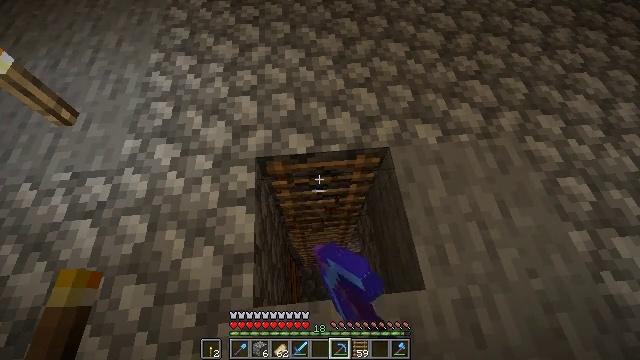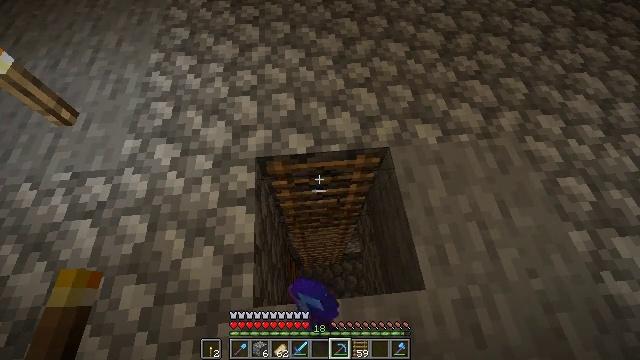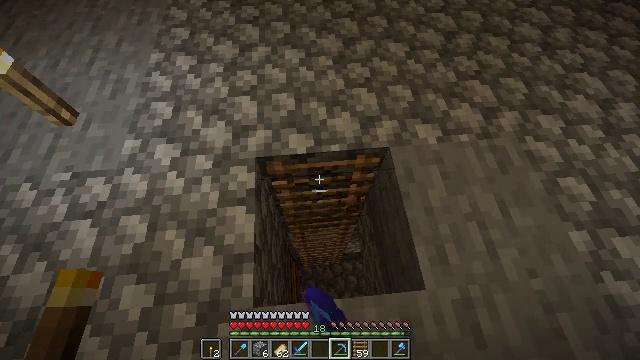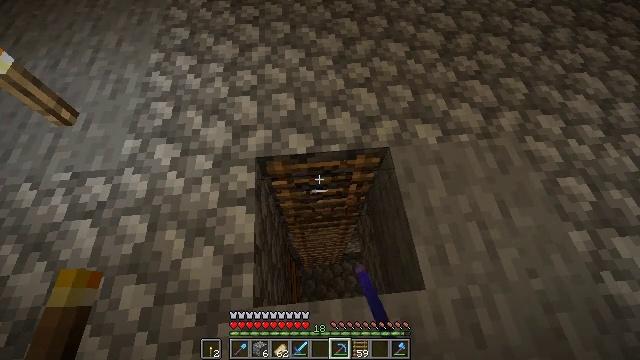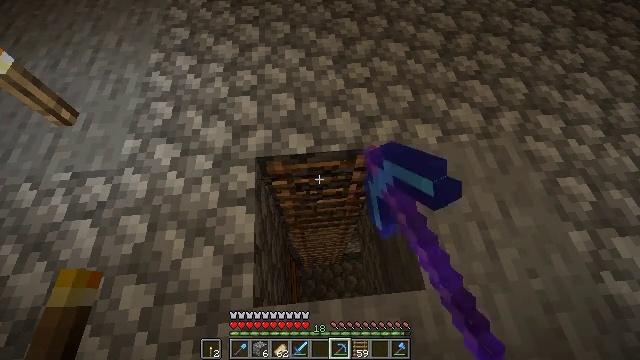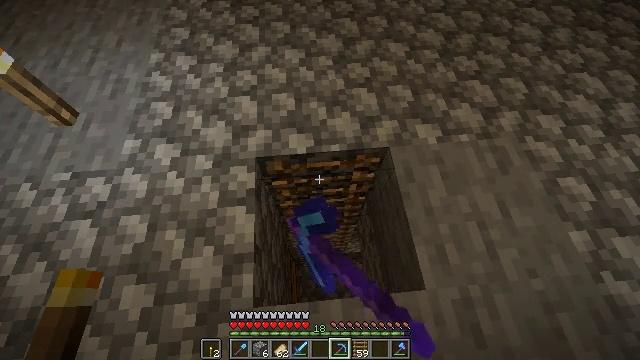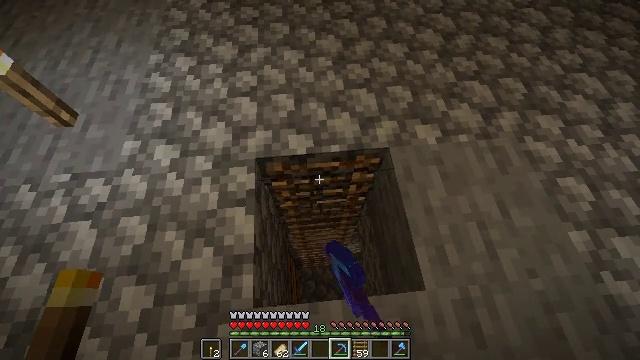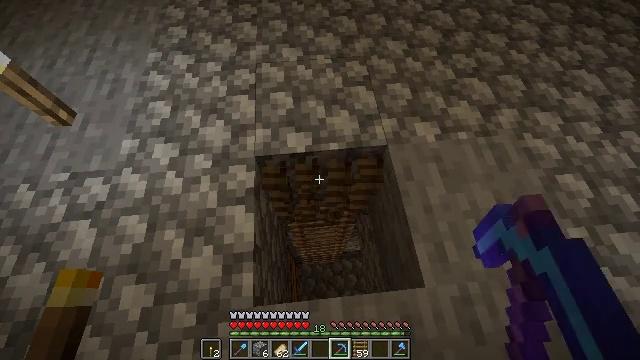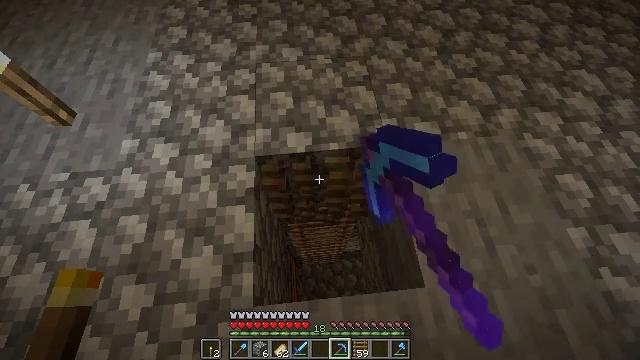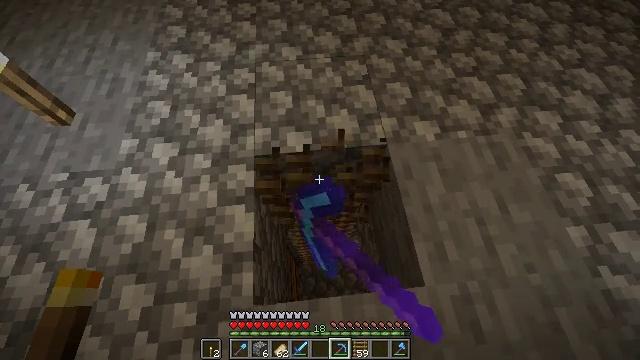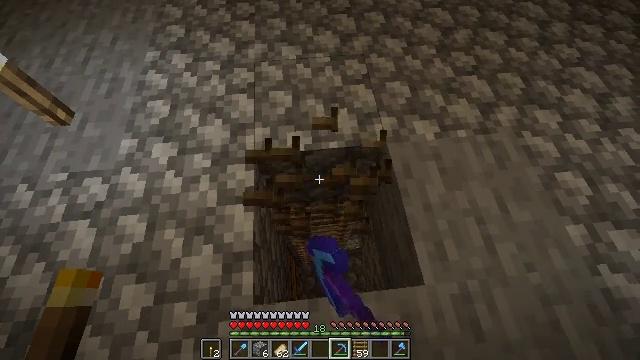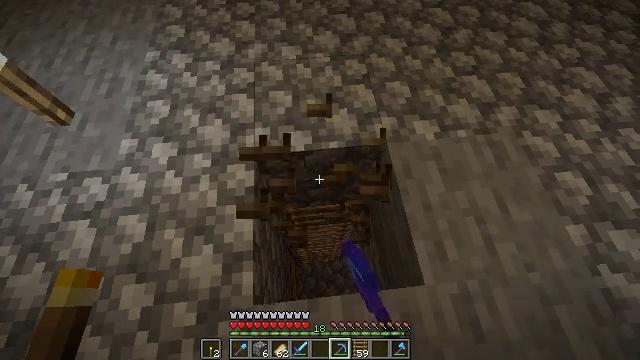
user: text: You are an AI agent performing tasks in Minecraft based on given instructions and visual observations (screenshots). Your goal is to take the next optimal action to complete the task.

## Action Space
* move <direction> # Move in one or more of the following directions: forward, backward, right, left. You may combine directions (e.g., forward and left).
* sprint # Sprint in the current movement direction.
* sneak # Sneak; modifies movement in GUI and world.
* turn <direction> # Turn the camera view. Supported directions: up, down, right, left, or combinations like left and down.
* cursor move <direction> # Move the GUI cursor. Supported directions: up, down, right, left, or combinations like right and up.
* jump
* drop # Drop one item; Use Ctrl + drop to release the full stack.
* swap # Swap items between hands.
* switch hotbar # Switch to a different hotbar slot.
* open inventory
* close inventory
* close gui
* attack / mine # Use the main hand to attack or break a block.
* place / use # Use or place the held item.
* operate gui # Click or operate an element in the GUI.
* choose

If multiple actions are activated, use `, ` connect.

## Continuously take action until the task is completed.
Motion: motion action
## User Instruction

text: Disassemble the ladder.
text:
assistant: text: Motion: attack / mine
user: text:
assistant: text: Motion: attack / mine
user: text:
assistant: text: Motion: attack / mine
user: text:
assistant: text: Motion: attack / mine
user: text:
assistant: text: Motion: attack / mine
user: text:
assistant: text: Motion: attack / mine
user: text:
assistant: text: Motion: attack / mine
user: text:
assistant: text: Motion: attack / mine
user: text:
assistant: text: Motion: attack / mine
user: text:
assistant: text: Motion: no_op
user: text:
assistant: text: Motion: no_op
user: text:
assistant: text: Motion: no_op